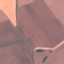
Land use / land cover: AnnualCrop